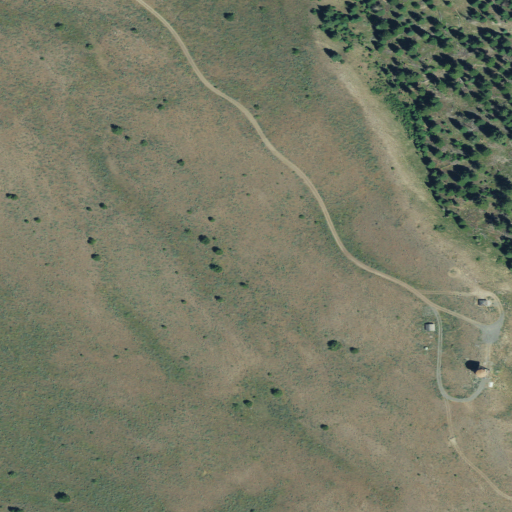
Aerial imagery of mountain in Oregon named Calamity Butte containing shrub, evergreen forest, and open development